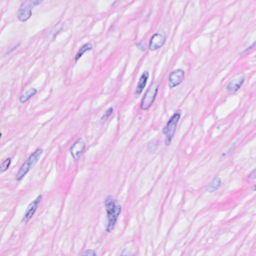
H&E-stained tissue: Breast